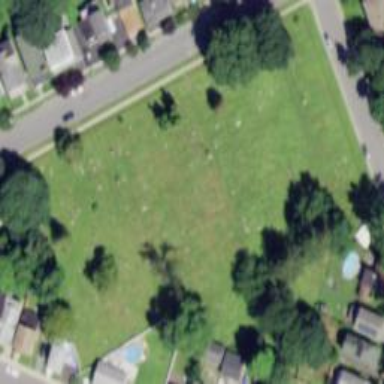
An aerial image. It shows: Cemetery.